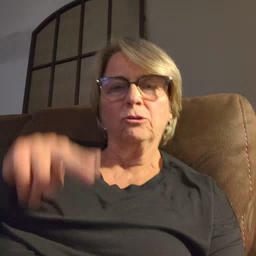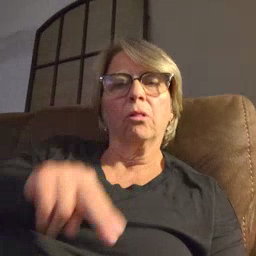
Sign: puzzle